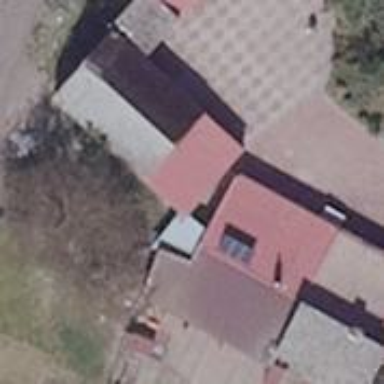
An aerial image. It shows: Outbuilding.